Question: I'm writing an ASP.Net MVC application with Razor.
Assume that I have HomeController and some views for it.
'''
1. View1
2. View2
3. View3
'''
All this views use common '_MyLayout' file, which should look like this:

When the links are clicked, the views are rendered by 'RenderBody()' method.
Each view is strongly typed: it requires its own Model.
Everything was fine untill I decided to add special Model to _MyLayout view.
But now I get error
'''
The model item passed into the dictionary is of type 'TestUp.Models.UserModels.PendingTestsModel', but this dictionary requires a model item of type 'TestUp.Models.UserModels.UserNavigationModel'.
'''
Here is controllers code
'''
public ActionResult View1()
{
ModelForView1 model = new ModelForView1();
return View(model);
}
public ActionResult View2()
{
ModelForView2 model = new ModelForView2();
return View(model);
}
public ActionResult View3()
{
ModelForView3 model = new ModelForView3();
return View(model);
}
'''
Shortly speaking if layout view doesn't require model, specific method for View is invoked,
model is created, passed to view and everything is ok. But now layout requires model as well so it crashes.
The question is: how do I elegantly resolve this problem?
Desired workflow is:
1. View1 is requested
2. Method in controller for this view is called, model instance created, passed to view
3. Some method for layout is called, model for layout created, passed to layout.
Is it possible to make things work somehow like this?
Thanks.
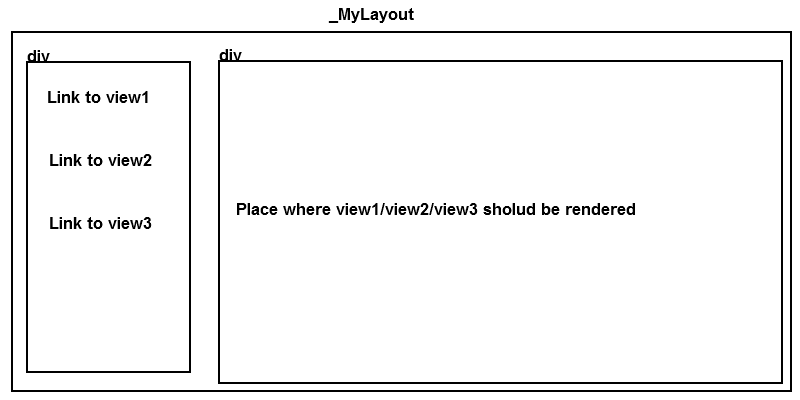
Answer: Create a base model type and have your specific view models extend it. This base model can have a property of type 'UserNavigationModel'. The layout can accept the base model and use the new property as the model for the navigation menu.
'''
public abstract class ModelBase
{
public UserNavigationModel NavigationModel { get; set; }
}
public class ModelForView1 : ModelBase { ... }
public class ModelForView2 : ModelBase { ... }
public class ModelForView3 : ModelBase { ... }
'''
View1:
'''
@model ModelForView1
'''
Layout:
'@model ModelBase'
'@* use Model.NavigationModel for nav bar *@'